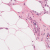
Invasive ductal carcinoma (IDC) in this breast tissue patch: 0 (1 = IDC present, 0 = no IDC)